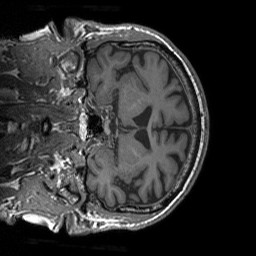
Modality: T1w
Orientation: coronal
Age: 80
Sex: male
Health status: healthy
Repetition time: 1.9 s
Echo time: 0.00252 s